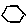
Label: hexagon